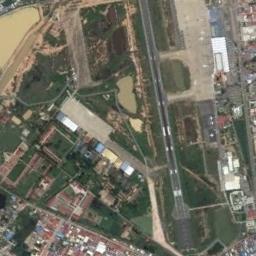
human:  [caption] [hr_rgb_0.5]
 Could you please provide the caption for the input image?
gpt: An airport in a city-inhabited area with many buildings and green spaces and a lake .

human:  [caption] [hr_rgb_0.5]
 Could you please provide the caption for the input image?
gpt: An airport is surrounded by many buildings and fields .

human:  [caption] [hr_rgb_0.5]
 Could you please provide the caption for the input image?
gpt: This airport has only one runway, And here is a row of planes parked in the open space .

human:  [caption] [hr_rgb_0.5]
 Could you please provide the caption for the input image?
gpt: An airport with a runway and some buildings on the lawn and some buildings arranged neatly beside .

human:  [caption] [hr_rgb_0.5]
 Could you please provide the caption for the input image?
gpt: There are many buildings of different sizes and shapes at the airport .